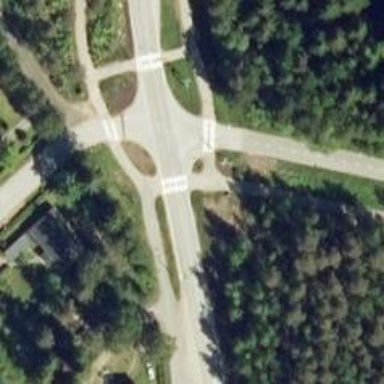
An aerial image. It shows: Crossing on the road.